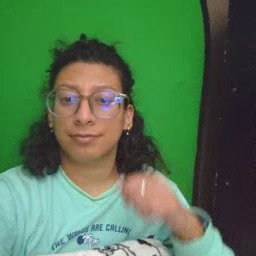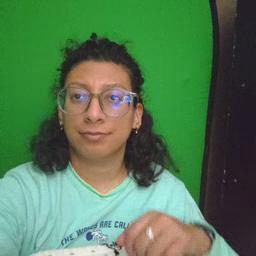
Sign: ride